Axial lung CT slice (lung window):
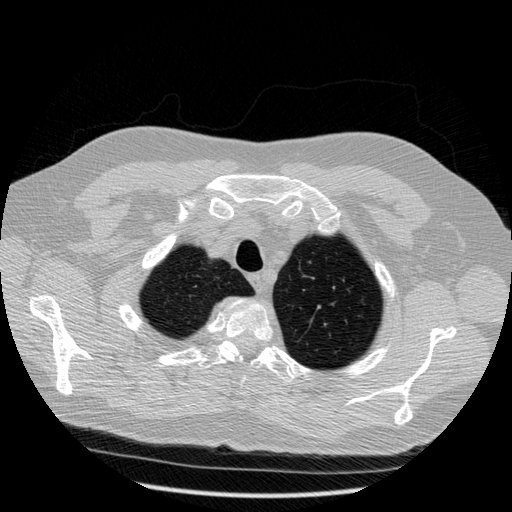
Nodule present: no